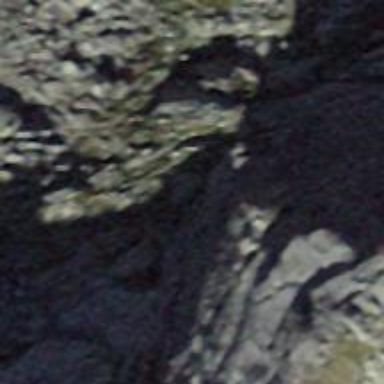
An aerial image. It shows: Cliff in nature.